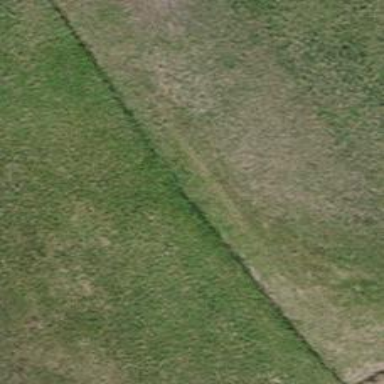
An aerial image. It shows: Ditch in the surroundings.